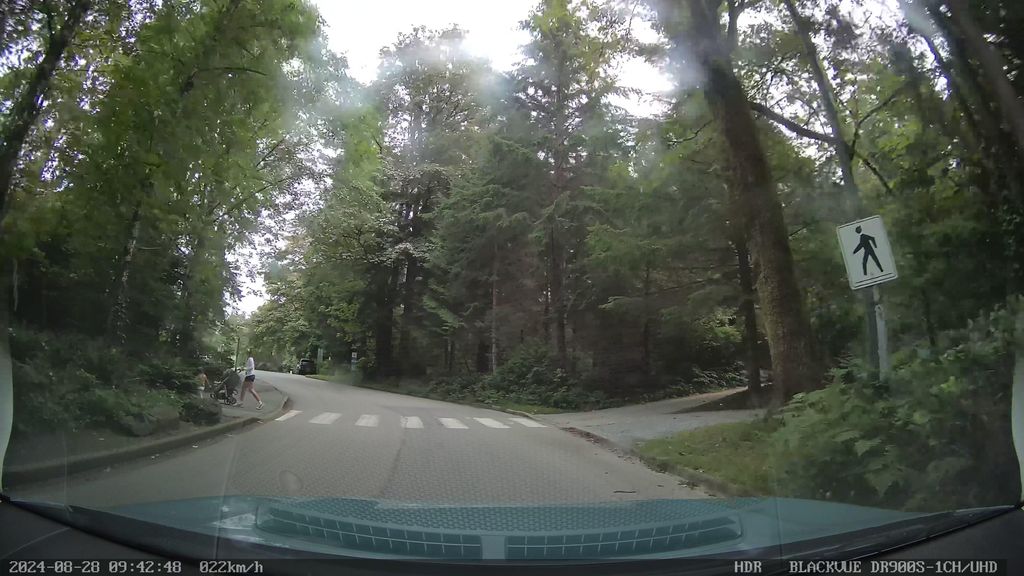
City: vancouver